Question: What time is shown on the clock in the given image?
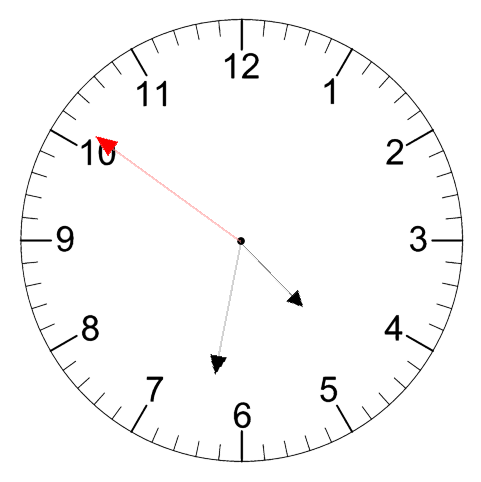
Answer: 04:31:51